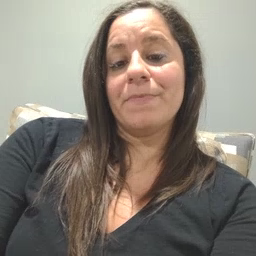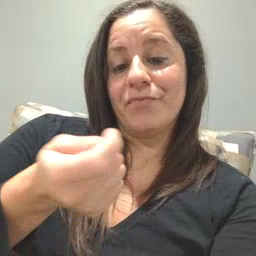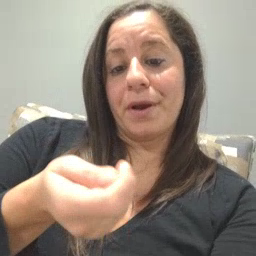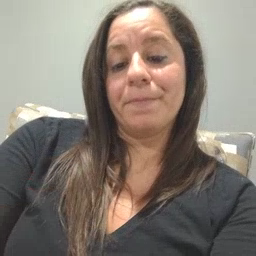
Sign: vacuum